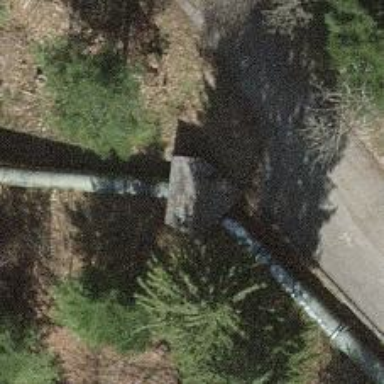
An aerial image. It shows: Pipeline structure.